【题型】填空题　【知识点】立体几何　【难度】hard
变式 2-2. 已知 $\overrightarrow{OA}$、$\overrightarrow{OB}$、$\overrightarrow{OC}$ 为空间中三个单位向量, 且 $\overrightarrow{OA} \perp \overrightarrow{OB}$、$\overrightarrow{OA} \perp \overrightarrow{OC}$、$\overrightarrow{OB}$ 与 $\overrightarrow{OC}$ 夹角为 $120^{\circ}$, 点 $P$ 为空间一点, 满足 $|\overrightarrow{OP}|=1$ 且 $|\overrightarrow{OP} \cdot \overrightarrow{OC}| \le |\overrightarrow{OP} \cdot \overrightarrow{OB}| \le |\overrightarrow{OP} \cdot \overrightarrow{OA}|$, 则 $|\overrightarrow{OP} \cdot \overrightarrow{OC}|$ 最大值为 \_\_\_\_\_\_.
【解答】
\noindent 【答案】 $\frac{\sqrt{21}}{7}$

\vspace{1em}
\noindent 【分析】 以 $O$ 为坐标原点, $OC$ 为 $y$ 轴, $OA$ 为 $z$ 轴, 垂直于 $zOy$ 平面为 $x$ 轴, 建立空间直角坐标系, 由 $|\overrightarrow{OP} \cdot \overrightarrow{OC}| \le |\overrightarrow{OP} \cdot \overrightarrow{OB}| \le |\overrightarrow{OP} \cdot \overrightarrow{OA}|$ 坐标表示得 $|y| \le \left| \frac{\sqrt{3}}{2}x - \frac{1}{2}y \right| \le |z|$, 结合不等式的性质进行求解.

\vspace{1em}
\noindent 【详解】 因为 $\overrightarrow{OA} \perp \overrightarrow{OB}$、$\overrightarrow{OA} \perp \overrightarrow{OC}$, $OB \cap OC = O$, $OB, OC \subset$ 平面 $BOC$,
所以 $OA \perp$ 平面 $BOC$, 以 $O$ 为坐标原点, $OC$ 为 $y$ 轴, $OA$ 为 $z$ 轴, 垂直于 $zOy$ 平面为 $x$ 轴, 建立如图所示的空间直角坐标系.

\vspace{1em}
因为 $\overrightarrow{OA}$、$\overrightarrow{OB}$、$\overrightarrow{OC}$ 为空间中三个单位向量, $\overrightarrow{OB}$ 与 $\overrightarrow{OC}$ 夹角为 $120^{\circ}$, 即 $\angle BOC = 120^{\circ}$, 则 $A(0,0,1)$, $C(0,1,0)$, $B\left( \frac{\sqrt{3}}{2}, -\frac{1}{2}, 0 \right)$, 即 $\overrightarrow{OA} = (0,0,1)$, $\overrightarrow{OC} = (0,1,0)$, $\overrightarrow{OB} = \left( \frac{\sqrt{3}}{2}, -\frac{1}{2}, 0 \right)$,
设 $\overrightarrow{OP} = (x,y,z)$, 则 $|\overrightarrow{OP}| = x^2 + y^2 + z^2 = 1$,
因为 $|\overrightarrow{OP} \cdot \overrightarrow{OC}| \le |\overrightarrow{OP} \cdot \overrightarrow{OB}| \le |\overrightarrow{OP} \cdot \overrightarrow{OA}|$,
所以 $|y| \le \left| \frac{\sqrt{3}}{2}x - \frac{1}{2}y \right| \le |z|$,
所以 $|y|^2 \le \left| \frac{\sqrt{3}}{2}x - \frac{1}{2}y \right|^2$ 且 $|y| \le |z|$,
所以 $3y^2 + 2\sqrt{3}xy - 3x^2 \le 0$, 即 $\left( y + \sqrt{3}x \right) \left( y - \frac{\sqrt{3}}{3}x \right) \le 0$,
当 $x \ge 0$ 时, 解得 $-\sqrt{3}x \le y \le \frac{\sqrt{3}}{3}x$; 当 $x < 0$ 时, 解得 $\frac{\sqrt{3}}{3}x \le y \le -\sqrt{3}x$;
所以 $|y| \le \sqrt{3}|x|$, 即 $x^2 \ge \frac{1}{3}y^2$,
$1 = x^2 + y^2 + z^2 \ge \frac{1}{3}y^2 + y^2 + y^2 = \frac{7}{3}y^2$, 解得 $y^2 \le \frac{3}{7}$,
故 $|\overrightarrow{OP} \cdot \overrightarrow{OC}| = |y| \le \frac{\sqrt{21}}{7}$,
则 $|\overrightarrow{OP} \cdot \overrightarrow{OC}|$ 最大值为 $\frac{\sqrt{21}}{7}$.
故答案为: $\frac{\sqrt{21}}{7}$.

\vspace{1em}
\noindent 【点睛】 空间向量数量积的最值问题, 可以根据所给向量的关系, 直接列出方程或不等式关系, 也可以建立适当的空间直角坐标系, 利用坐标运算找到代数关系, 借助基本不等式或函数思想解决;
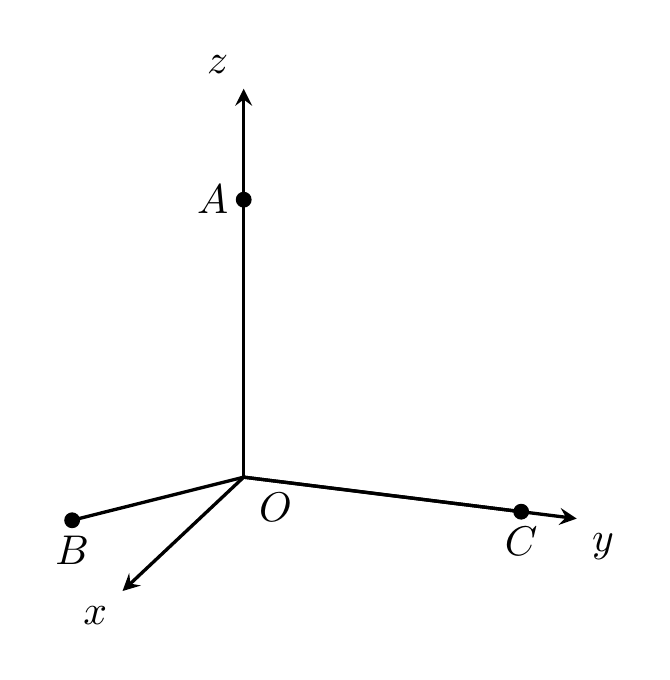